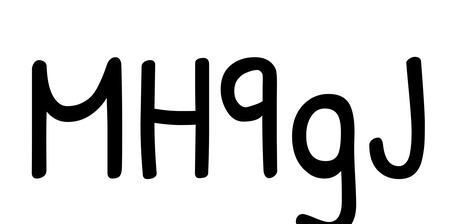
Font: PatrickHand-Regular